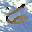
Label: 6